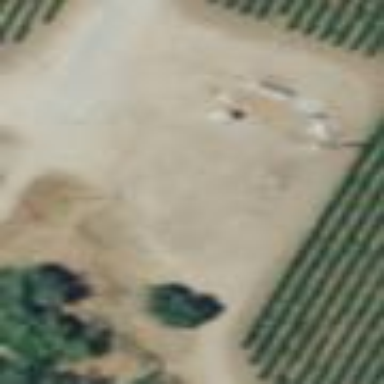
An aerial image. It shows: Farmyard area.